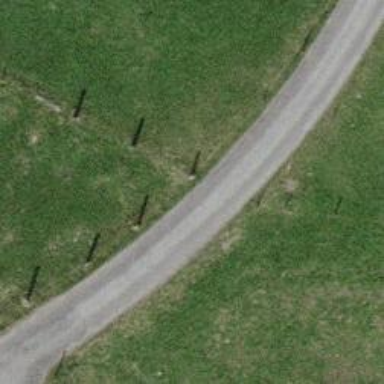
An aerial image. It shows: Unclassified road with asphalt surface.